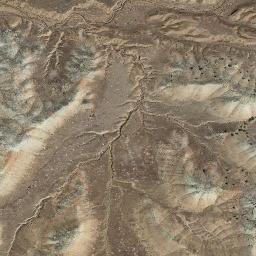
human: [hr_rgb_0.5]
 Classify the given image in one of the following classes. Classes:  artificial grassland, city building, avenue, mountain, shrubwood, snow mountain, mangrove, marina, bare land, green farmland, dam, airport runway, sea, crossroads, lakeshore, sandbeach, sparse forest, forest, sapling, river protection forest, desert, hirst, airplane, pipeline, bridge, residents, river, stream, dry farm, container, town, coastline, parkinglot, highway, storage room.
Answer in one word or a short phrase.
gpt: mountain